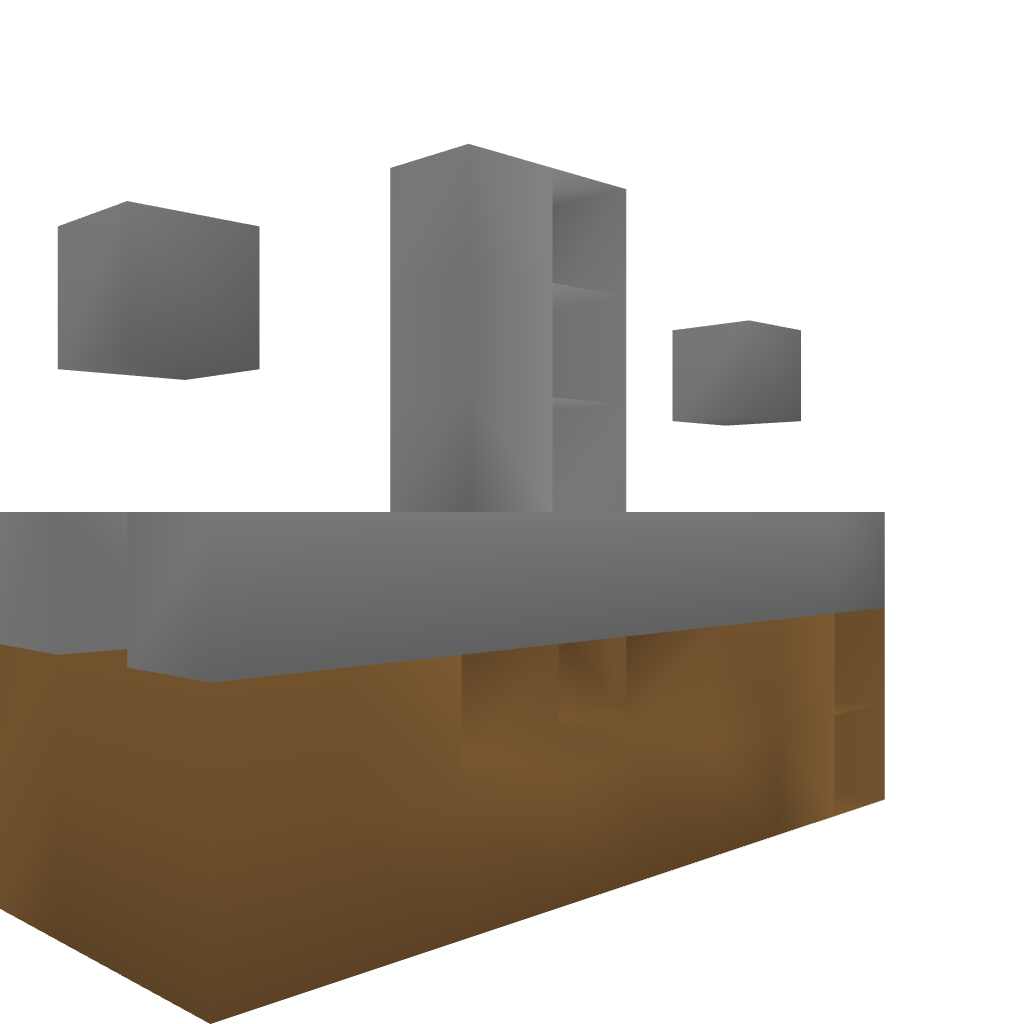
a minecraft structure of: Compact Easy Piston Door bad low quality